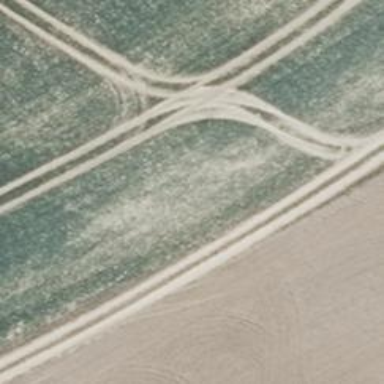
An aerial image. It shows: Dirt track with grade 4 track type.